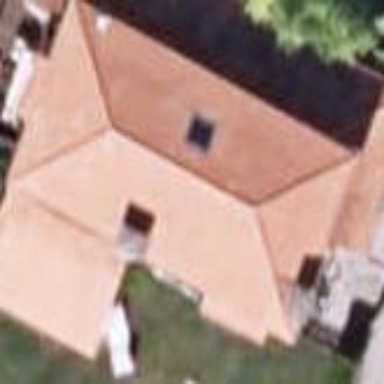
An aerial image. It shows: Simple and straightforward house.